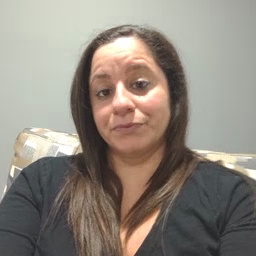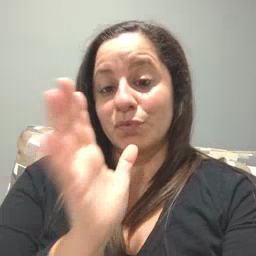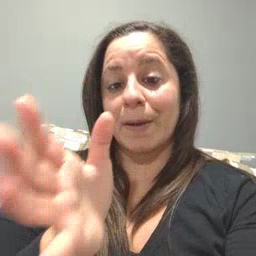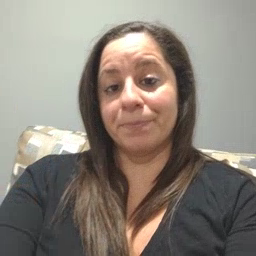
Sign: grandma